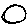
Label: circle